Here is the time-frequency (STFT) view of a rotor kit's vibration measurement. What is the most likely rotor condition (normal, misalignment, unbalance, looseness)?
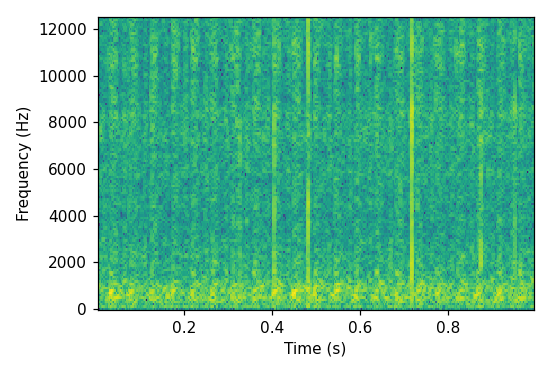
Answer: looseness